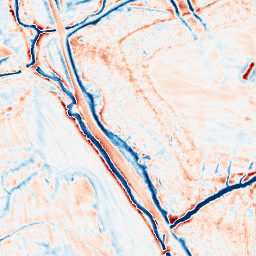
Category: edge_preserving
Decomposition family: guided
Decomposition parameters: radius: 4
eps: 0.001
Upsampling method: fft_zeropad
Upsampling parameters: scale: 4
Upsampling scale: 4